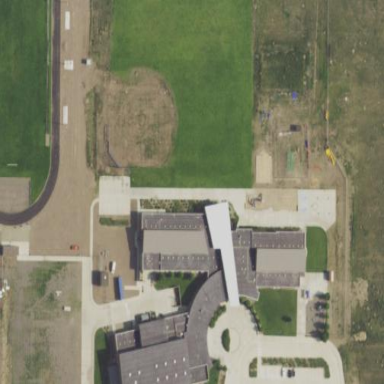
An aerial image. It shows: School.